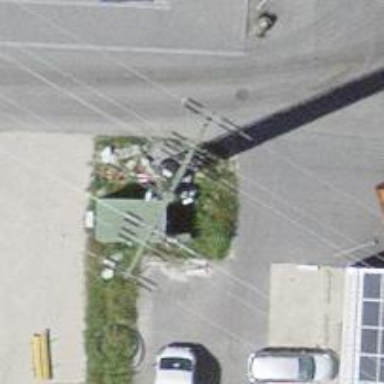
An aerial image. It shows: Telecommunication mast structure.